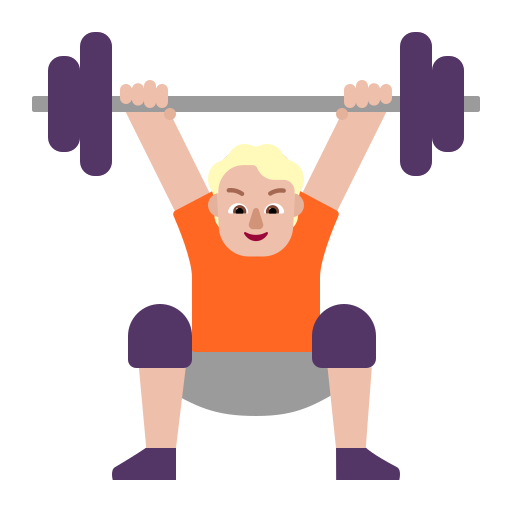
person lifting weights flat  light